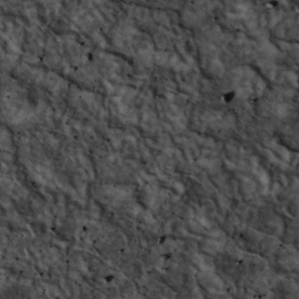
Label: non_frost